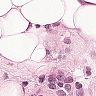
Metastatic tissue present: yes